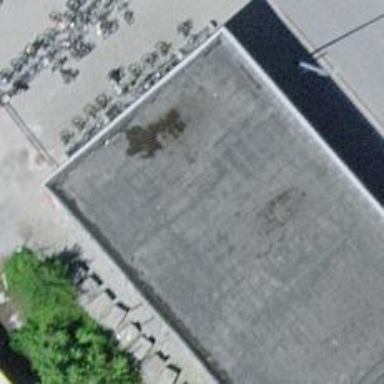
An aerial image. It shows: Bicycle parking area.